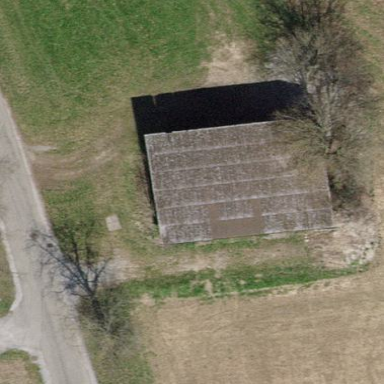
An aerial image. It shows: Farm auxiliary building.